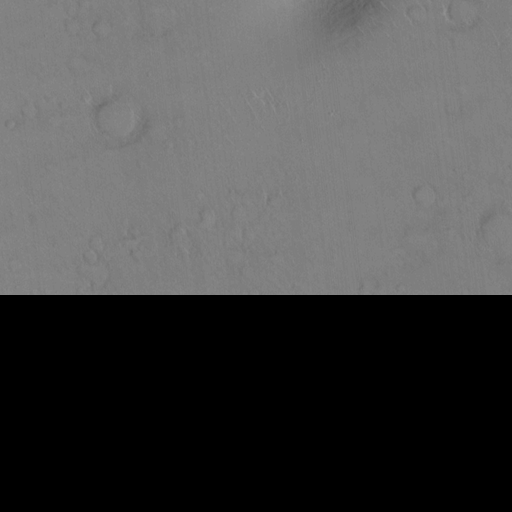
Classes present: Background, Cone